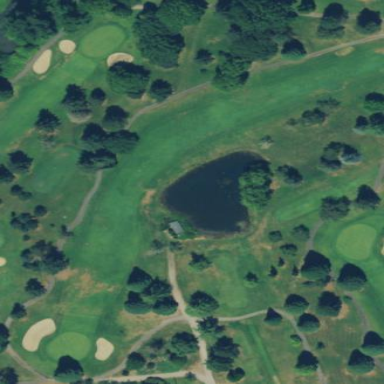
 specifically mown fairway on golf course."